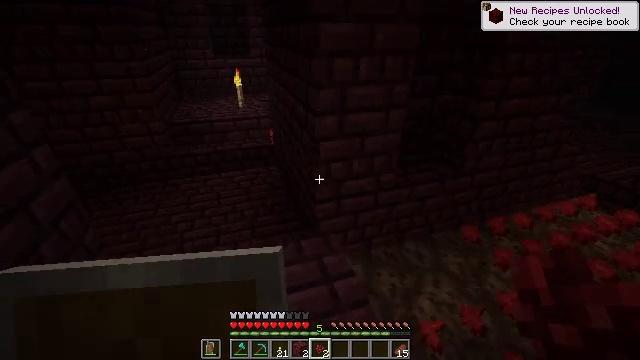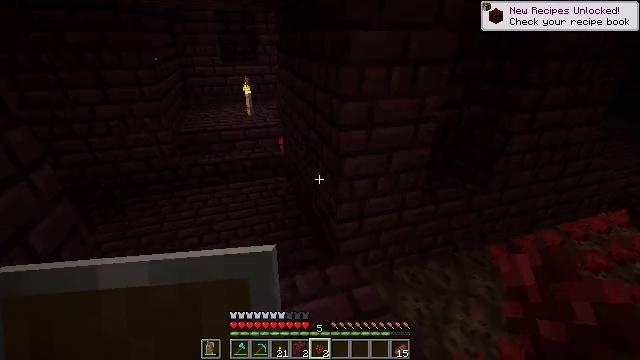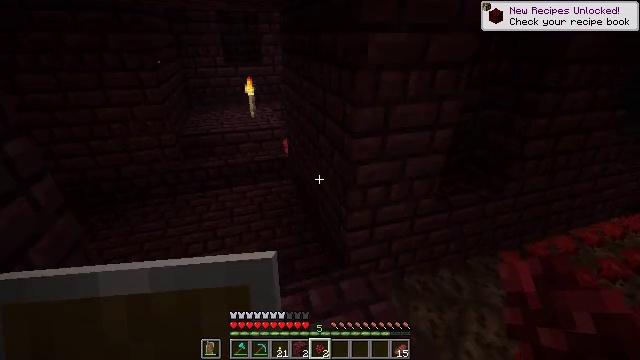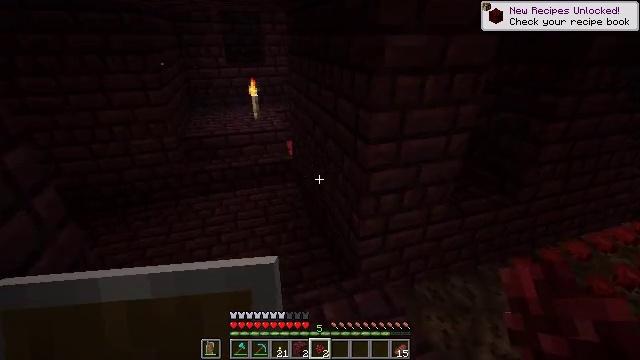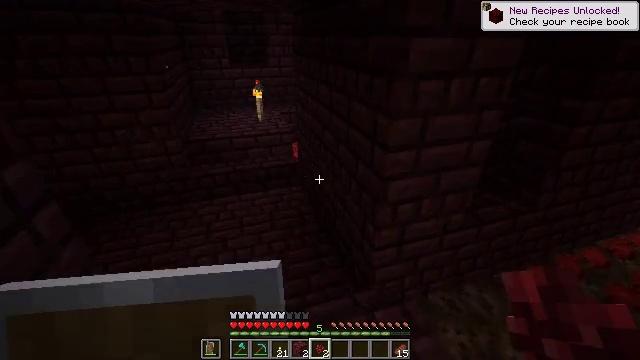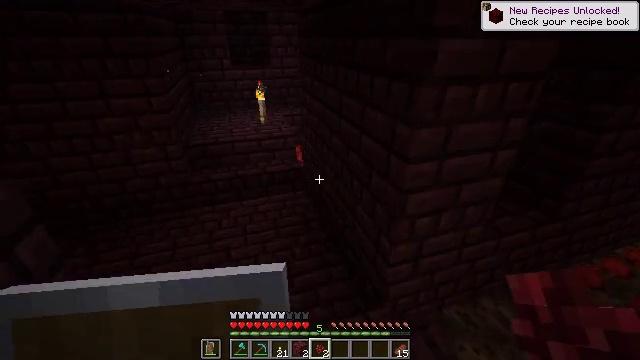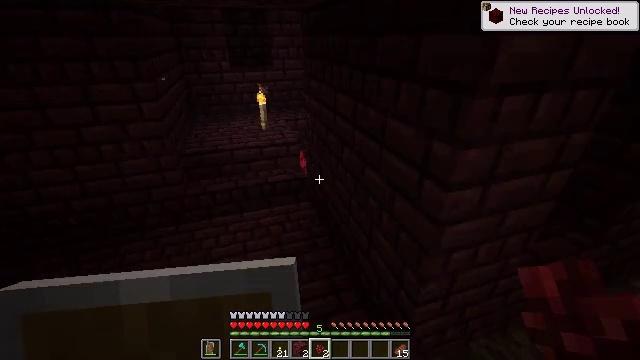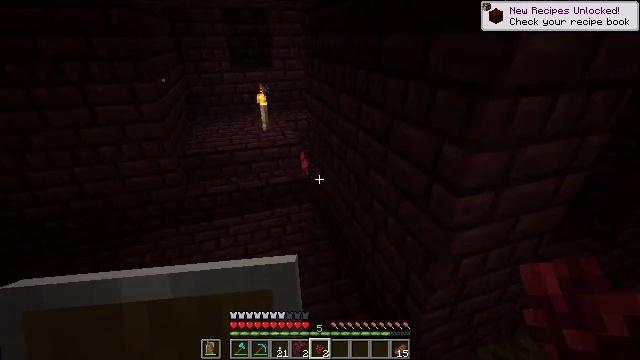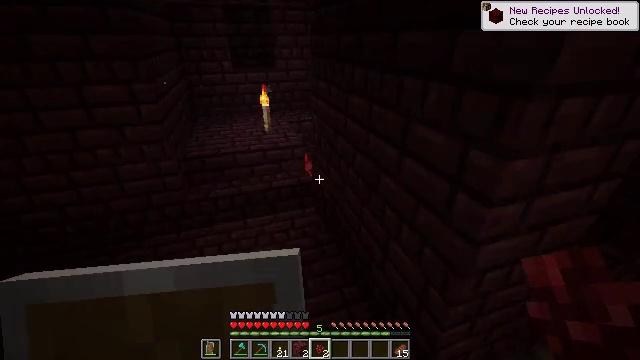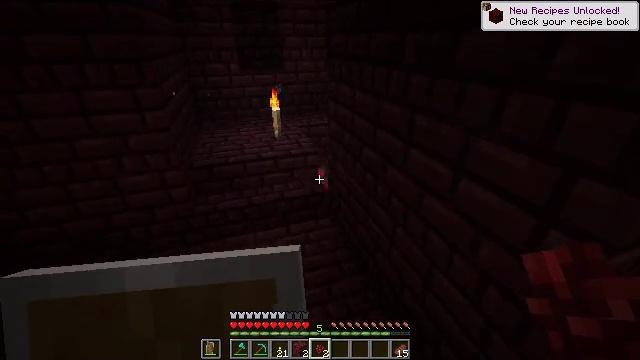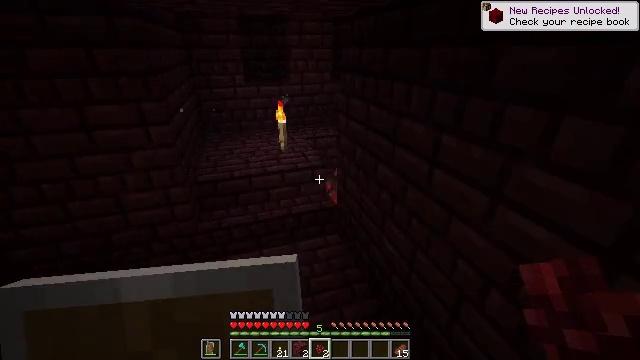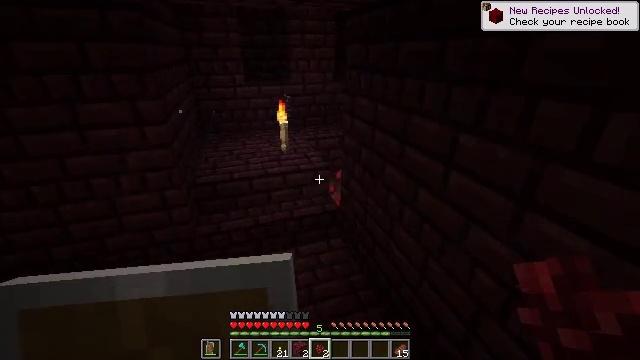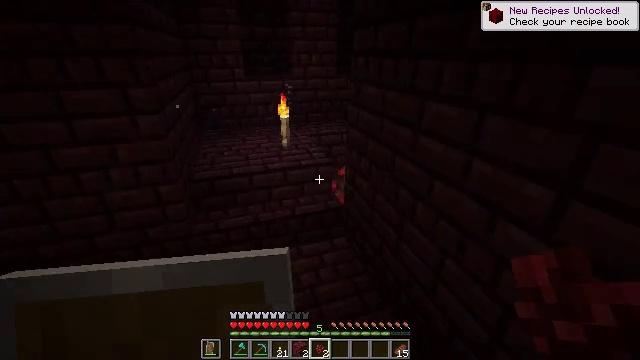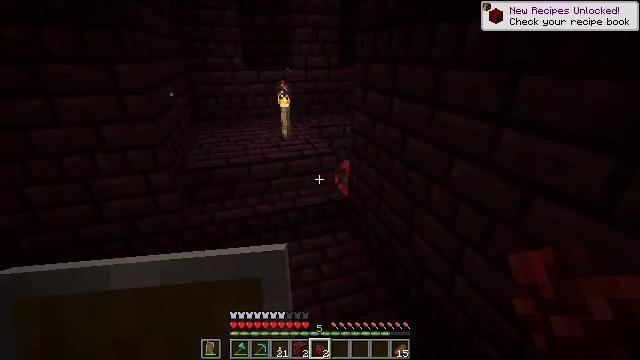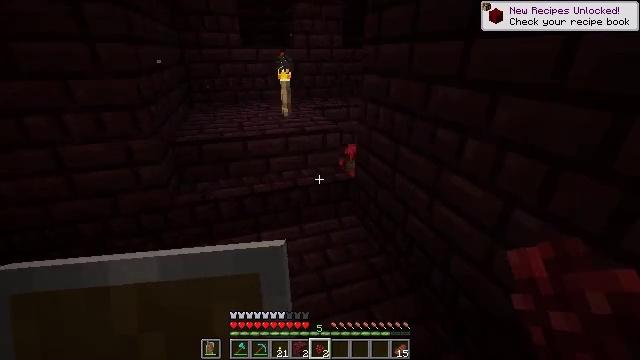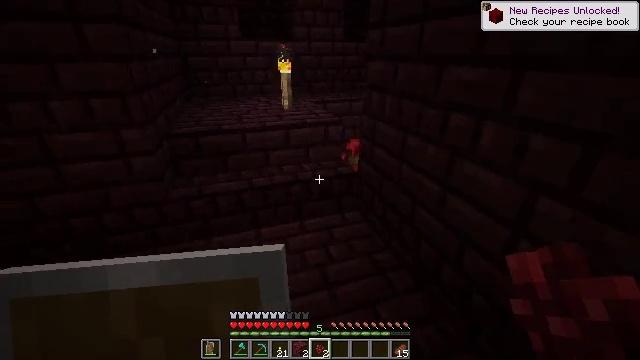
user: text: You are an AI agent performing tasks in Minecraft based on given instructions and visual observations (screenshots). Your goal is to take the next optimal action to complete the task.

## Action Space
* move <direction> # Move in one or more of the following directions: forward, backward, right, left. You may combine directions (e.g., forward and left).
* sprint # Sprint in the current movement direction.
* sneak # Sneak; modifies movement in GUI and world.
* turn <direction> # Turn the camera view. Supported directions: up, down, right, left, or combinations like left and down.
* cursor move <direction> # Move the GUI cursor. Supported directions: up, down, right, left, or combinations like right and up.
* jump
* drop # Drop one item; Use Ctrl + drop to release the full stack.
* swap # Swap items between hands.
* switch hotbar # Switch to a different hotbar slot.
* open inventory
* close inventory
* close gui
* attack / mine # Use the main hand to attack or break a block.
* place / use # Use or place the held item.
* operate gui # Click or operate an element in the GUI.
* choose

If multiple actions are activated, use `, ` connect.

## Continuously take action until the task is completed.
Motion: motion action
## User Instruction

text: Harvest nether wart in the Nether.
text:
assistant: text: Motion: move forward and move left, turn up
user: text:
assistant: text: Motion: move forward and move left
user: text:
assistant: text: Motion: move forward and move left
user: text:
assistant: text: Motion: move forward
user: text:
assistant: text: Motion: move forward
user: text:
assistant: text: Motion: move forward
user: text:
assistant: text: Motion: move forward and move left
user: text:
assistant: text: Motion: move forward and move left
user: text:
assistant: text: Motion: move forward and move left
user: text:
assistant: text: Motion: move forward and move left, turn up
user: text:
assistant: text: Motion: move forward
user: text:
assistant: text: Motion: move forward
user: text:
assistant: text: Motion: move forward
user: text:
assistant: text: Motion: move forward
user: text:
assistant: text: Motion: move forward and move left
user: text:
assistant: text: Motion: move forward and move left
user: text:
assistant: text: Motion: move forward and move left
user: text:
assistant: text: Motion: move forward, turn right
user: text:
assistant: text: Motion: move forward, turn right and down
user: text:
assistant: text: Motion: move forward, turn right and down
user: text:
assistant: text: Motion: move forward and move left, turn right
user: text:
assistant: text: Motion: move forward and move left, turn right and down
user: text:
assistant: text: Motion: move forward and move left, turn right
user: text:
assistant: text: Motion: move forward and move left, turn right
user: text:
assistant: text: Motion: move forward, turn right
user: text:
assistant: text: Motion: move forward, turn right
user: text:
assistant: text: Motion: move forward and move left, turn right and down
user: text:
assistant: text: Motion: move forward and move left, turn right
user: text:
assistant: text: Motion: move forward, turn right and down
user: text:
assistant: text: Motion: move forward, turn right